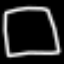
Label: square